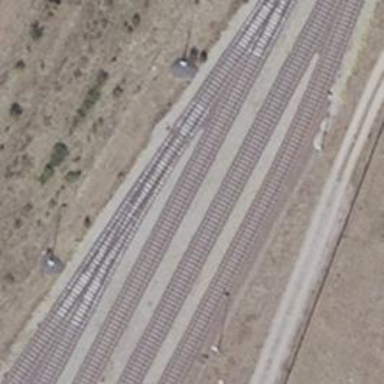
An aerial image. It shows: Railway switch.